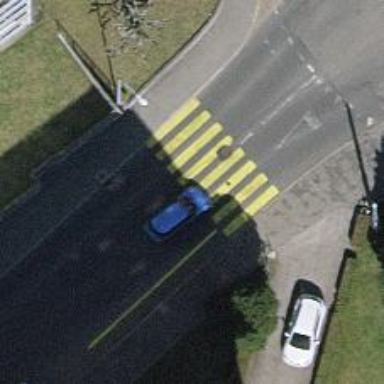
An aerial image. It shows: Zebra crossing on the road.